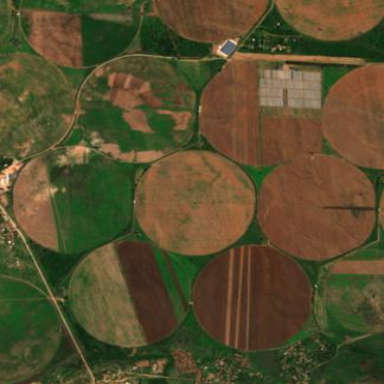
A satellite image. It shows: Farmland with pivot irrigation system.